Field crop: maize
Growth stage: 2
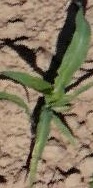
Species: maize